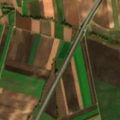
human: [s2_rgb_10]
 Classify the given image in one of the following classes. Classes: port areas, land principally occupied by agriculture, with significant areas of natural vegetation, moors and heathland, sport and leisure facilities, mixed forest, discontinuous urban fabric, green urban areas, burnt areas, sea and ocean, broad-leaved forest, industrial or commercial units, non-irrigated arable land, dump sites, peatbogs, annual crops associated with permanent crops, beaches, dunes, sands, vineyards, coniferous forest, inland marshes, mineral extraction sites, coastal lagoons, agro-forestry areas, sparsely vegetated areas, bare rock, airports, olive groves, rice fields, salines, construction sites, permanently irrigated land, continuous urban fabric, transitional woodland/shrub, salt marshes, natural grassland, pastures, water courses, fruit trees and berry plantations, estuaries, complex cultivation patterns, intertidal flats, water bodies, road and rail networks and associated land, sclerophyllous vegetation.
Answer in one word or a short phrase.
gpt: non-irrigated arable land, complex cultivation patterns